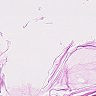
Metastatic tissue present: no